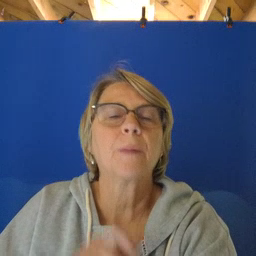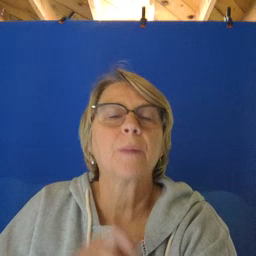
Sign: room